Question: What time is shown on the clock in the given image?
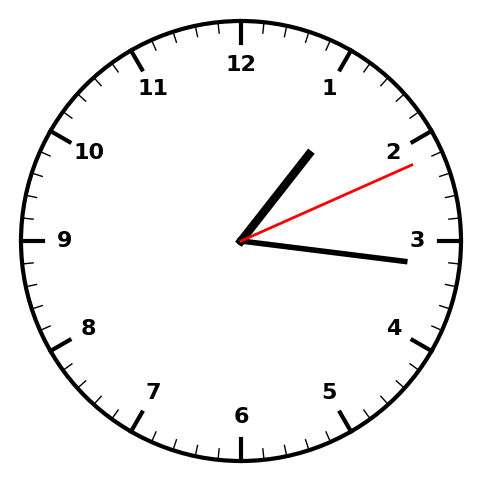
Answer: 01:16:11